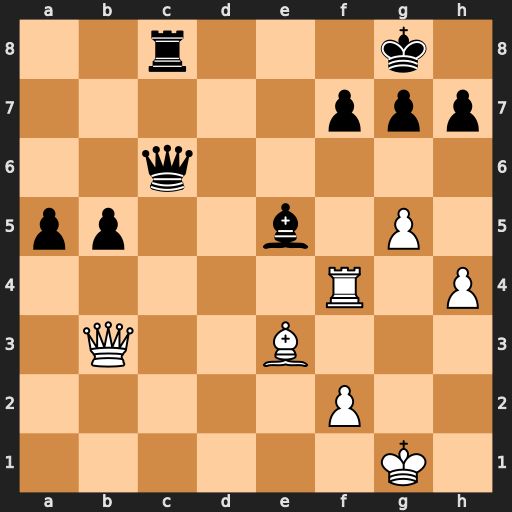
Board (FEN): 2r3k1/5ppp/2q5/pp2b1P1/5R1P/1Q2B3/5P2/6K1
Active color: w
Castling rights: -
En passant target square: -
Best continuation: Qxf7+ Kh8 Qf8+ Rxf8 Rxf8#